Рассмотрим твердое тело, которое содержит только замкнутые поры с небольшим количеством воды в них. Объемом воды можно пренебречь по сравнению с объемом поры. Вода находится в равновесии с паром. Считайте, что пора не содержит других газов. Также можно пренебречь тепловым расширением пор.
Часть А. Теплоемкость поры (5.5 балла) Для начала рассмотрим лишь одну пору. Начальная масса жидкости равна $m_{W0}$, объем поры $V$, давление насыщенного пара $p_0$, температура $T_0$. Молярная масса воды $\mu$, удельная теплоемкость — $c_W$, удельная теплота парообразования — $L$. Молярная теплоемкость пара при постоянном объеме равна $3R$. Считайте, что удельная теплоемкость воды, удельная теплота парообразования и молярная теплоемкость пара не зависят от температуры и давления.
Найдите начальную массу пара $m_{S0}$ в поре. Ответ выразите через $\mu$, $p_0$, $V$ и $T_0$. При нагреве часть жидкости испоряется и переходит в пар. При этом давление насыщенных паров $p$ зависит от температуры $T$. Зависимостью давления насыщенных поров от кривизны поверхности можно пренебречь.
Определите давление насыщенных паров $p$ при температуре $T$. Ответ выразите через $p_0$, $\mu$, $R$, $L$, $T_0$ и $T$.
Как массы пара $m_S(T)$ и жидкости $m_W(T)$ зависят от температуры? Ответ выразите через $m_{W0}$, $p_0$, $\mu$, $R$, $L$, $V$, $T_0$ и $T$. При некоторой температуре $T$ масса пара равна $m_S(T)$. Температура поры увеличивается от $T$ до $T+\Delta T$.
Считая изменение температуры малым, найдите изменение массы пара $\Delta m_S(T{,}\Delta{T})$. Ответ выразите через $m_S(T)$, $\mu$, $L$, $R$, $T$ и $\Delta{T}$. $\textit{Примечание:}$ воспользуйтесь приближениями $e^x \approx 1 + x$ и $\left(1+x\right)^{\alpha} \approx 1 + \alpha x$ при $x \ll 1$.
Считая, что вода не испаряется полностью, определите теплоёмкость поры $C_P$ при температуре $T$. Ответ выразите через $m_S(T)$, $\mu$, $R$, $L$, $c_W$, $m_{W0}$, $m_{S0}$ и $T$. При температуре $T_0 = 3.0\cdot10^2~\text{К}$ давление насыщенных паров $p_0 = 3{.}5~\text{кПа}$ и вода занимает $\delta = 0{.}3\%$ объема поры. Молярная масса воды $\mu = 18\cdot10^{-3}~\text{кг}/\text{моль}$, плотность $\rho_W = 9{.}5\cdot10^2~\text{кг}/\text{м}^3$, удельная теплоемкость $c_W = 4{.}2\cdot10^3~Дж/(\text{кг}\cdot\text{К})$ и удельная теплота парообразования $L=2{.}3\cdot10^6~\text{Дж}/\text{кг}$. Универсальная газовая постоянная $R=8{.}3~Дж/(\text{К}\cdot\text{моль})$. Считайте, что плотность воды не зависит от температуры и давления.
Найдите значение температуры $T_1$, при которой вода полностью испарится. Количество теплоты, подводимое к поре, используется для нагревания воды, нагревания водяного пара и испарения воды. Обозначим отношение полной теплоёмкости поры $C_P$ к её объёму $V$ за $c_V$, а компоненты данной величины, обусловленные нагреванием воды, нагреванием пара и испарением воды за $с_{V1}$, $с_{V2}$ и $с_{V3}$ соответственно.
Найдите значения $c_{V1}$, $c_{V2}$ и $c_{V3}$ при температурах $T_0$, $T\to T_1$ и $(T_0+T_1)/2$. Укажите два ведущих слагаемых среди $c_{V1}$, $c_{V2}$ и $c_{V3}$ для каждой температуры. В качестве ответа обведите нужные величины в листах ответов. Определим удельную теплоемкость поры как отношение теплоемкости поры к массе ее содержимого: \begin{equation*} c_P = \frac{C_P}{m_W + m_S}. \end{equation*}
Часть B. Теплоемкость пористого тела (2.5 балла) Рассмотрим тело, пористость которого (отношение объема пор к объему всего тела) равна $\xi=2/3$. Если бы тело не содержало пор, его плотность была бы равна $\rho_S = 6{.}0\cdot10^2~\text{кг}/\text{м}^3$, а удельная теплоемкость — $C_S = 4{.}0\cdot10^2~\text{Дж}/(\text{кг}\cdot\text{К})$. Начальные условия для содержимого пор те же, что и в части $\mathrm{A}$: $\delta = 0{.}30\%$, $T_0 = 3{.}0\cdot10^2~\text{К}$, $p_0=3{.}5~\text{кПа}$.
Найдите значения удельной теплоемкости поры при $T=T_0$, $T \to T_1$ и $T>T_1$.
Определите удельную теплоемкость пористого тела $c(T)$. Ответ выразите через $c_P(T)$, $C_S$, $\rho_S$, $\rho_W$, $\xi$, $\delta$, $p_0$, $R$, $\mu$ и $T_0$.
Найдите значения теплоемкости пористого тела при $T=T_0$, $T \to T_1$ и $T>T_1$.
Постройте график зависимости удельной теплоемкости от температуры на промежутке $T \in (T_0, T_2>T_1)$. Укажите на графике все характерные значения.
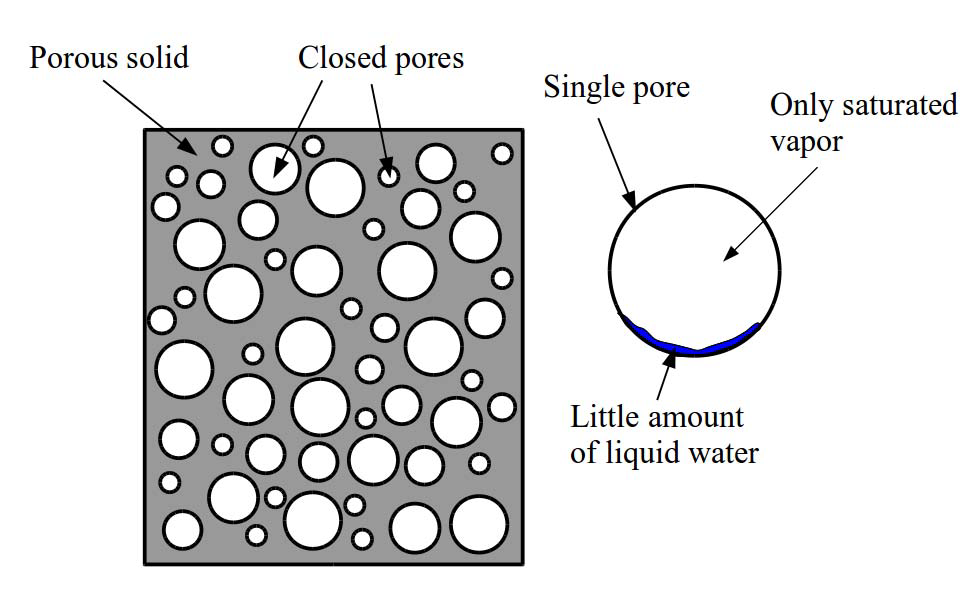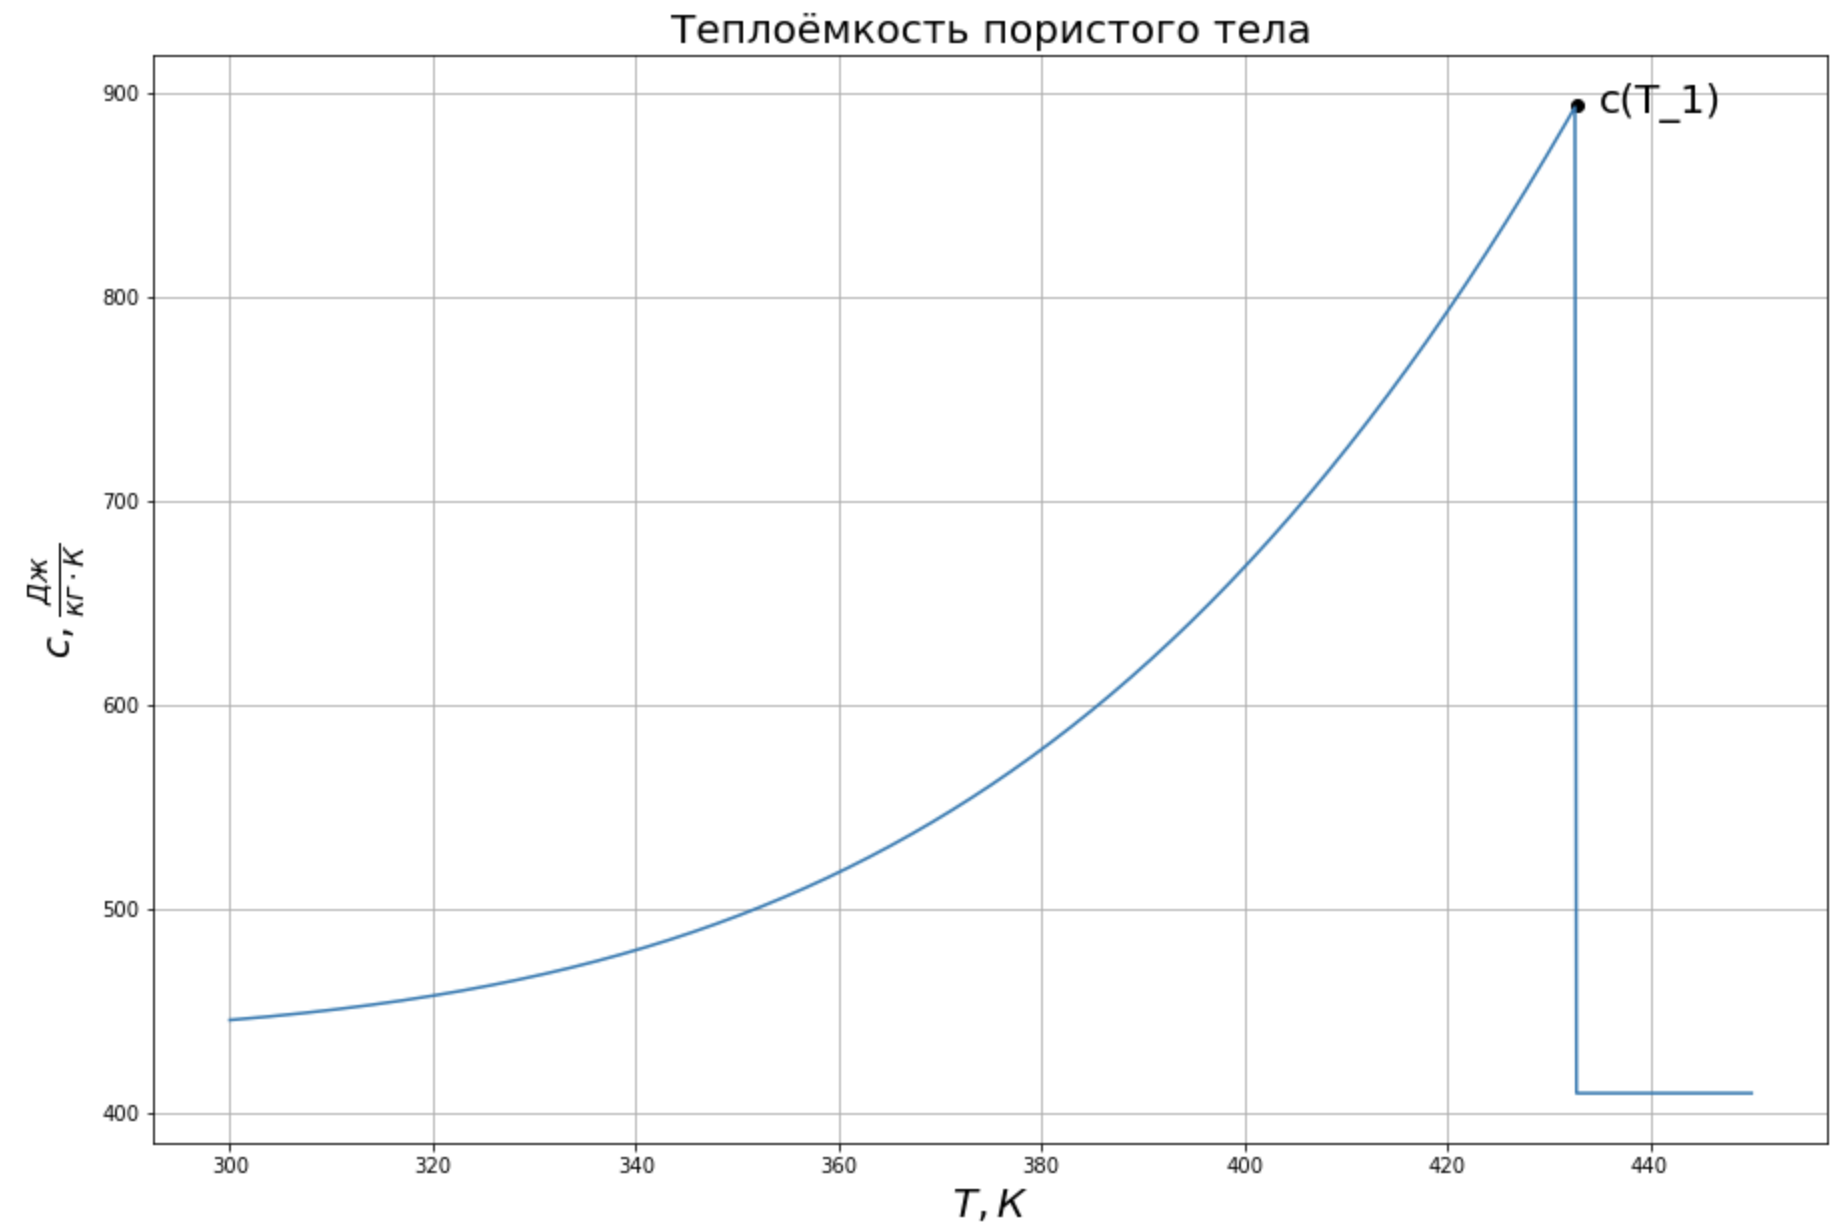
Найдите начальную массу пара $m_{S0}$ в поре. Ответ выразите через $\mu$, $p_0$, $V$ и $T_0$.
Решение: Так как в поре равновесное состояние с водой и паром, она заполнена насыщенными парами воды. Зная температуру и давление пара, получаем его плотность: $$\rho_{S0} = \cfrac{\mu p_0}{RT_0}$$ Тогда масса пара:$$m_{S0} = \rho_{S0} V = \cfrac{\mu p_0 V}{RT_0}$$
Ответ: $$m_{S0} = \cfrac{\mu p_0 V}{RT_0}$$

Определите давление насыщенных паров $p$ при температуре $T$.  Ответ выразите через $p_0$, $\mu$, $R$, $L$, $T_0$ и $T$.
Решение: Рассмотрим малый цикл Карно, состоящий из изотермических фазовых переходов небольшой массы пара при двух близких температурах $T$ и $T+dT$ и двух адиабат. Объём пара $dV$, а объёмом жидкости можно пренебречь. КПД данного цикла: $$\eta = \cfrac{dT}{T} = \cfrac{dpdV}{Ldm} = \cfrac{dp}{L\rho_s}$$ $$\rho_{S} = \cfrac{\mu p}{RT}$$ $$\cfrac{dT}{T} = \cfrac{RTdp}{L\mu p}$$ $$\cfrac{dp}{p} = \cfrac{\mu L}{R}\cdot\cfrac{dT}{T^2}$$ Проинтегрировав, получим ответ.
Ответ: $$p(T) = p_0 \cdot \exp{\left( \cfrac{\mu L}{R} \left( \cfrac{1}{T_0} - \cfrac{1}{T}\right) \right) }$$

Как массы пара $m_S(T)$ и жидкости $m_W(T)$ зависят от температуры?  Ответ выразите через $m_{W0}$, $p_0$, $\mu$, $R$, $L$, $V$, $T_0$ и $T$.
Решение: Когда вся вода испарилась, её масса $0$, а масса пара $m_{W0} + m_{S0}$, до полного испарения масса пара определяется аналогично первому пункту. $$m_{S}\left(T\right) = \cfrac{\mu p\left(T\right) V}{RT} = \cfrac{\mu p_0 V}{RT} \cdot \exp{\left(\cfrac{\mu L}{R}\left(\cfrac{1}{T_0} - \cfrac{1}{T}\right)\right)}$$ Масса воды: $$m_W\left(T\right) = m_{W0} + m_{S0} - m_{S}\left(T\right)= m_{W0} + \cfrac{\mu p_0 V}{RT_0} - \cfrac{\mu p_0 V}{RT} \cdot \exp{\left(\cfrac{\mu L}{R}\left(\cfrac{1}{T_0} - \cfrac{1}{T}\right)\right)}$$
Ответ: $$m_{S}\left(T\right) = \cfrac{\mu p_0 V}{RT} \cdot \exp{\left(\cfrac{\mu L}{R}\left(\cfrac{1}{T_0} - \cfrac{1}{T}\right)\right)}$$$$m_W\left(T\right) = m_{W0} + \cfrac{\mu p_0 V}{RT_0} - \cfrac{\mu p_0 V}{RT} \cdot \exp{\left(\cfrac{\mu L}{R}\left(\cfrac{1}{T_0} - \cfrac{1}{T}\right)\right)}$$

Считая изменение температуры малым, найдите изменение массы пара $\Delta m_S(T{,}\Delta{T})$.  Ответ выразите через $m_S(T)$, $\mu$, $L$, $R$, $T$ и $\Delta{T}$.  $\textit{Примечание:}$ воспользуйтесь приближениями $e^x \approx 1 + x$ и $\left(1+x\right)^{\alpha} \approx 1 + \alpha x$ при $x \ll 1$.
Решение: Выразим массу пара при температуре $T+\Delta T$ через значение этой величины при $T$: $$m_{S}\left(T+\Delta T\right) = \cfrac{\mu p_0 V}{R\left(T+\Delta T\right)} \cdot \exp{\left(\cfrac{\mu L}{R}\left(\cfrac{1}{T_0} - \cfrac{1}{T+\Delta T}\right)\right)} =\cfrac{m_{S}\left(T\right)T}{T+\Delta T}\cdot\exp{\left(\cfrac{\mu L}{R}\left(\cfrac{1}{T} - \cfrac{1}{T+\Delta T}\right)\right)}$$ Применим приближения: $$\cfrac{1}{T} - \cfrac{1}{T+\Delta T}\approx\cfrac{\Delta T}{T^2}$$ $$\exp{\left(\cfrac{\mu L}{R}\left(\cfrac{1}{T} - \cfrac{1}{T+\Delta T}\right)\right)}\approx 1+\cfrac{\mu L \Delta T}{RT^2}$$ $$\cfrac{T}{T+\Delta T}\approx 1 - \cfrac{\Delta T}{T}$$ $$m_{S}\left(T+\Delta T\right) = m_{S}\left(T\right)\left(1+\cfrac{\mu L \Delta T}{RT^2}\right)\left(1 - \cfrac{\Delta T}{T}\right)$$ Получим изменение массы пара.
Ответ: $$\Delta m_{S}\left(T\right) = m_{S}\left(T\right)\left(\cfrac{\mu L}{RT^2} - \cfrac{1}{T}\right)\Delta T$$

Считая, что вода не испаряется полностью, определите теплоёмкость поры $C_P$ при температуре $T$. Ответ выразите через $m_S(T)$, $\mu$, $R$, $L$, $c_W$, $m_{W0}$, $m_{S0}$ и $T$.
Решение: Теплота, необходимая для нагрева поры, складывается из трёх частей: нагрев жидкой воды, испарение части воды и нагрев пара. Определим теплоёмкость насыщенного пара $C_S$. Рассмотрим один моль пара, который нагрели на $dT$. $$\delta Q = C_V dT + p dV = C_S dT$$ $$C_S = C_V + \cfrac{p dV}{dT} = C_V + \cfrac{d(pV) - Vdp}{dT} = C_V+R-V\cfrac{dp}{dT}$$ $$C_S = C_p - \cfrac{RT}{p} \cfrac{dp}{dT}$$ $$\cfrac{dp}{dT} = p_0\cdot\cfrac{\mu L}{RT^2}\cdot\exp{\left(\cfrac{\mu L}{R}\left(\cfrac{1}{T_0} - \cfrac{1}{T}\right)\right)} = p\cdot\cfrac{\mu L}{RT^2}$$ Таким образом, суммарная теплота на нагрев поры: $$\delta Q = \cfrac{m_S}{\mu} \cdot C_S dt+ L\cdot dm_S + m_W c_W dt$$ Подставим величины, полученные ранее, и получим теплоёмкость: $$C_P = \left(m_{W0} +m_{S0} - m_S (T)\right)c_W + m_{S}\left(T\right)\left(\cfrac{\mu L}{RT^2} - \cfrac{1}{T}\right)L + \cfrac{m_{S}\left(T\right)}{\mu}\cdot\left( 4R - \cfrac{\mu L}{T} \right) $$
Ответ: $$C_P = \left(m_{W0} +m_{S0} - m_S (T)\right)c_W + m_{S}\left(T\right)\left(\cfrac{\mu L^2}{RT^2} - \cfrac{2L}{T} + \cfrac{4R}{\mu}\right)$$

Найдите значение температуры $T_1$, при которой вода полностью испарится.
Решение: Суммарная масса воды в поре должна сравняться с массой насыщенного пара. $$m_{W0} + \cfrac{\mu p_0 V}{RT_0} = \cfrac{\mu p_0 V}{RT_1} \cdot \exp{\left(\cfrac{\mu L}{R}\left(\cfrac{1}{T_0} - \cfrac{1}{T_1}\right)\right)}$$ Поделив на объём получаем: $$\delta \rho_W + \cfrac{\mu p_0}{RT_0} = \cfrac{\mu p_0}{RT_1} \cdot \exp{\left(\cfrac{\mu L}{R}\left(\cfrac{1}{T_0} - \cfrac{1}{T_1}\right)\right)}$$ Численно решая это уравнение получим $T_1$.
Ответ: $$T_1 = 432.7\text{К}$$

Найдите значения $c_{V1}$, $c_{V2}$ и $c_{V3}$ при температурах $T_0$, $T\to T_1$ и $(T_0+T_1)/2$.  Укажите два ведущих слагаемых среди $c_{V1}$, $c_{V2}$ и $c_{V3}$ для каждой температуры.  В качестве ответа обведите нужные величины в листах ответов.
Решение: Часть теплоёмкости, связанная с испарением воды, для 1 кубического метра поры. $$c_{V3} \left(T\right)= \cfrac{L \mu p_0}{RT^2} \cdot \exp{\left(\cfrac{\mu L}{R}\left(\cfrac{1}{T_0} - \cfrac{1}{T}\right)\right)}\cdot\left(\cfrac{\mu L}{RT} - 1\right)$$ $$c_{V3} \left(T_0\right) = 3031\cfrac{\text{Дж}}{\text{м}^3 \cdot \text{К}}$$ $$c_{V3} \left((T_0 + T_1)/2\right) = 33338\cfrac{\text{Дж}}{\text{м}^3 \cdot \text{К}}$$ $$c_{V3} \left(T \rightarrow T_1\right) = 160846\cfrac{\text{Дж}}{\text{м}^3 \cdot \text{К}}$$ Эта величина монотонно растёт при повышении температуры.\\ Теплоёмкость жидкой воды на 1 кубический метр поры: $$c_{V1}\left(T\right) = \left(\delta \rho_W + \cfrac{\mu p_0}{RT_0} - \cfrac{\mu p_0}{RT} \cdot \exp{\left(\cfrac{\mu L}{R}\left(\cfrac{1}{T_0} - \cfrac{1}{T}\right)\right)}\right)c_W$$ $$c_{V1}\left(T_0\right) = 11970\cfrac{\text{Дж}}{\text{м}^3 \cdot \text{К}}$$ $$c_{V1}\left((T_0 + T_1)/2\right) = 10308\cfrac{\text{Дж}}{\text{м}^3 \cdot \text{К}}$$ $$c_{V1}\left(T \rightarrow T_1\right) = 0\cfrac{\text{Дж}}{\text{м}^3 \cdot \text{К}}$$ Теплоёмкость пара на 1 кубический метр поры: $$c_{V2}\left(T\right) = \cfrac{p_0}{T} \cdot \exp{\left(\cfrac{\mu L}{R}\left(\cfrac{1}{T_0} - \cfrac{1}{T}\right)\right)}\left(4 - \cfrac{\mu L}{RT}\right)$$ $$c_{V2}\left(T_0\right) = -147.3\cfrac{\text{Дж}}{\text{м}^3 \cdot \text{К}}$$ $$c_{V2}\left((T_0 + T_1)/2\right) = -1866\cfrac{\text{Дж}}{\text{м}^3 \cdot \text{К}}$$ $$c_{V2}\left(T \rightarrow T_1\right) = -9977\cfrac{\text{Дж}}{\text{м}^3 \cdot \text{К}}$$ При $T_0$ и $(T_0 + T_1)/2$ наибольший вклад вносят испарение и нагрев воды, при $T \rightarrow T_1$ - испарение воды и нагрев пара.
Ответ: $$c_{V1}\left(T_0\right) = 11970\cfrac{\text{Дж}}{\text{м}^3 \cdot \text{К}}$$$$c_{V1}\left((T_0 + T_1)/2\right) = 10308\cfrac{\text{Дж}}{\text{м}^3 \cdot \text{К}}$$$$c_{V1}\left(T \rightarrow T_1\right) = 0\cfrac{\text{Дж}}{\text{м}^3 \cdot \text{К}}$$$$c_{V2}\left(T_0\right) = -147.3\cfrac{\text{Дж}}{\text{м}^3 \cdot \text{К}}$$$$c_{V2}\left((T_0 + T_1)/2\right) = -1866\cfrac{\text{Дж}}{\text{м}^3 \cdot \text{К}}$$$$c_{V2}\left(T \rightarrow T_1\right) = -9977\cfrac{\text{Дж}}{\text{м}^3 \cdot \text{К}}$$$$c_{V3} \left(T_0\right) = 3031\cfrac{\text{Дж}}{\text{м}^3 \cdot \text{К}}$$$$c_{V3} \left((T_0 + T_1)/2\right) = 33338\cfrac{\text{Дж}}{\text{м}^3 \cdot \text{К}}$$$$c_{V3} \left(T \rightarrow T_1\right) = 160846\cfrac{\text{Дж}}{\text{м}^3 \cdot \text{К}}$$$$T_0{~}{-}{~}(c_{V1}{,}c_{V3})\qquad\qquad (T\to T_1){~}{-}{~}(c_{V2}{,}c_{V3})\qquad\qquad (T_0+T_1)/2{~}{-}{~}(c_{V1}{,}c_{V3})$$

Найдите значения удельной теплоемкости поры при $T=T_0$, $T \to T_1$ и $T>T_1$.
Решение: Средняя плотность поры: $$\rho_{P} = \cfrac{V\delta\rho_w + \cfrac{\mu p_0 V}{RT_0}}{V} = \delta\rho_w + \cfrac{\mu p_0}{RT_0} = 2.8753\cfrac{\text{кг}}{\text{м}^3}$$ Для первых двух случаев мы вычислили численные значения на единицу объёма, поделим на плотность для определения удельных значений.При температурах больше $T_1$ в поре находится только пар, который нагревается изохорно, поэтому теплоёмкость:$$c_P\left(T > T_1\right) = \cfrac{C_V}{\mu}$$
Ответ: $$c_P\left(T_0\right) = 5217 \cfrac{\text{Дж}}{\text{кг} \cdot \text{К}}$$$$c_P\left(T \rightarrow T_1\right) = 52470 \cfrac{\text{Дж}}{\text{кг} \cdot \text{К}}$$$$c_P\left(T > T_1\right) = 1383 \cfrac{\text{Дж}}{\text{кг} \cdot \text{К}}$$

Определите удельную теплоемкость пористого тела $c(T)$.  Ответ выразите через $c_P(T)$, $C_S$, $\rho_S$, $\rho_W$, $\xi$, $\delta$, $p_0$, $R$, $\mu$ и $T_0$.
Решение: Рассмотрим $V$ тела. Теплоёмкость этого куска: $$m(V)c(T) = \left(1-\xi\right)V\rho_S C_S + \xi V \rho_P c_P(T)$$ $$m(V) = \left(\xi \rho_P + \left(1 - \xi\right) \rho_S\right) V$$ Тогда удельная теплоёмкость тела: $$c(T) = \cfrac{\left(1-\xi\right)\rho_S C_S + \xi \rho_P c_P(T)}{\xi \rho_P + \left(1 - \xi\right) \rho_S}$$
Ответ: $$c(T) = \cfrac{\left(1-\xi\right)\rho_S C_S + \xi \left(\delta\rho_w + \cfrac{\mu p_0}{RT_0}\right) c_P(T)}{\xi \left(\delta\rho_w + \cfrac{\mu p_0}{RT_0}\right) + \left(1 - \xi\right) \rho_S}$$

Найдите значения теплоемкости пористого тела при $T=T_0$, $T \to T_1$ и $T>T_1$.
Решение: Воспользуемся значениями полученными в пункте A7.
Ответ: $$c(T_0) = 445.7 \cfrac{\text{Дж}}{\text{кг} \cdot \text{К}}$$ $$c(T_1 - 0) = 894.5 \cfrac{\text{Дж}}{\text{кг} \cdot \text{К}}$$ $$c\left(T > T_1\right) = 409.33 \cfrac{\text{Дж}}{\text{кг} \cdot \text{К}}$$

Постройте график зависимости удельной теплоемкости от температуры на промежутке $T \in (T_0, T_2>T_1)$. Укажите на графике все характерные значения.
Темы:
T, Всемирные